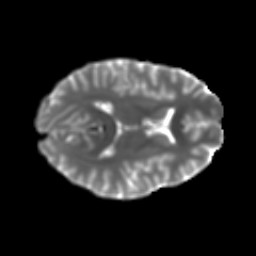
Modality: T2w
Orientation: axial
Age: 15
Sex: male
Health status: ill
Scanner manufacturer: ge
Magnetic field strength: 3 T
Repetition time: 6.752 s
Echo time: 0.079 s